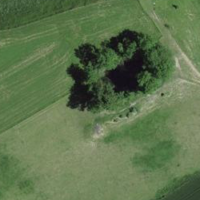
EUNIS habitat code: 52
Species observed at this site:
Caltha palustris